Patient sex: M
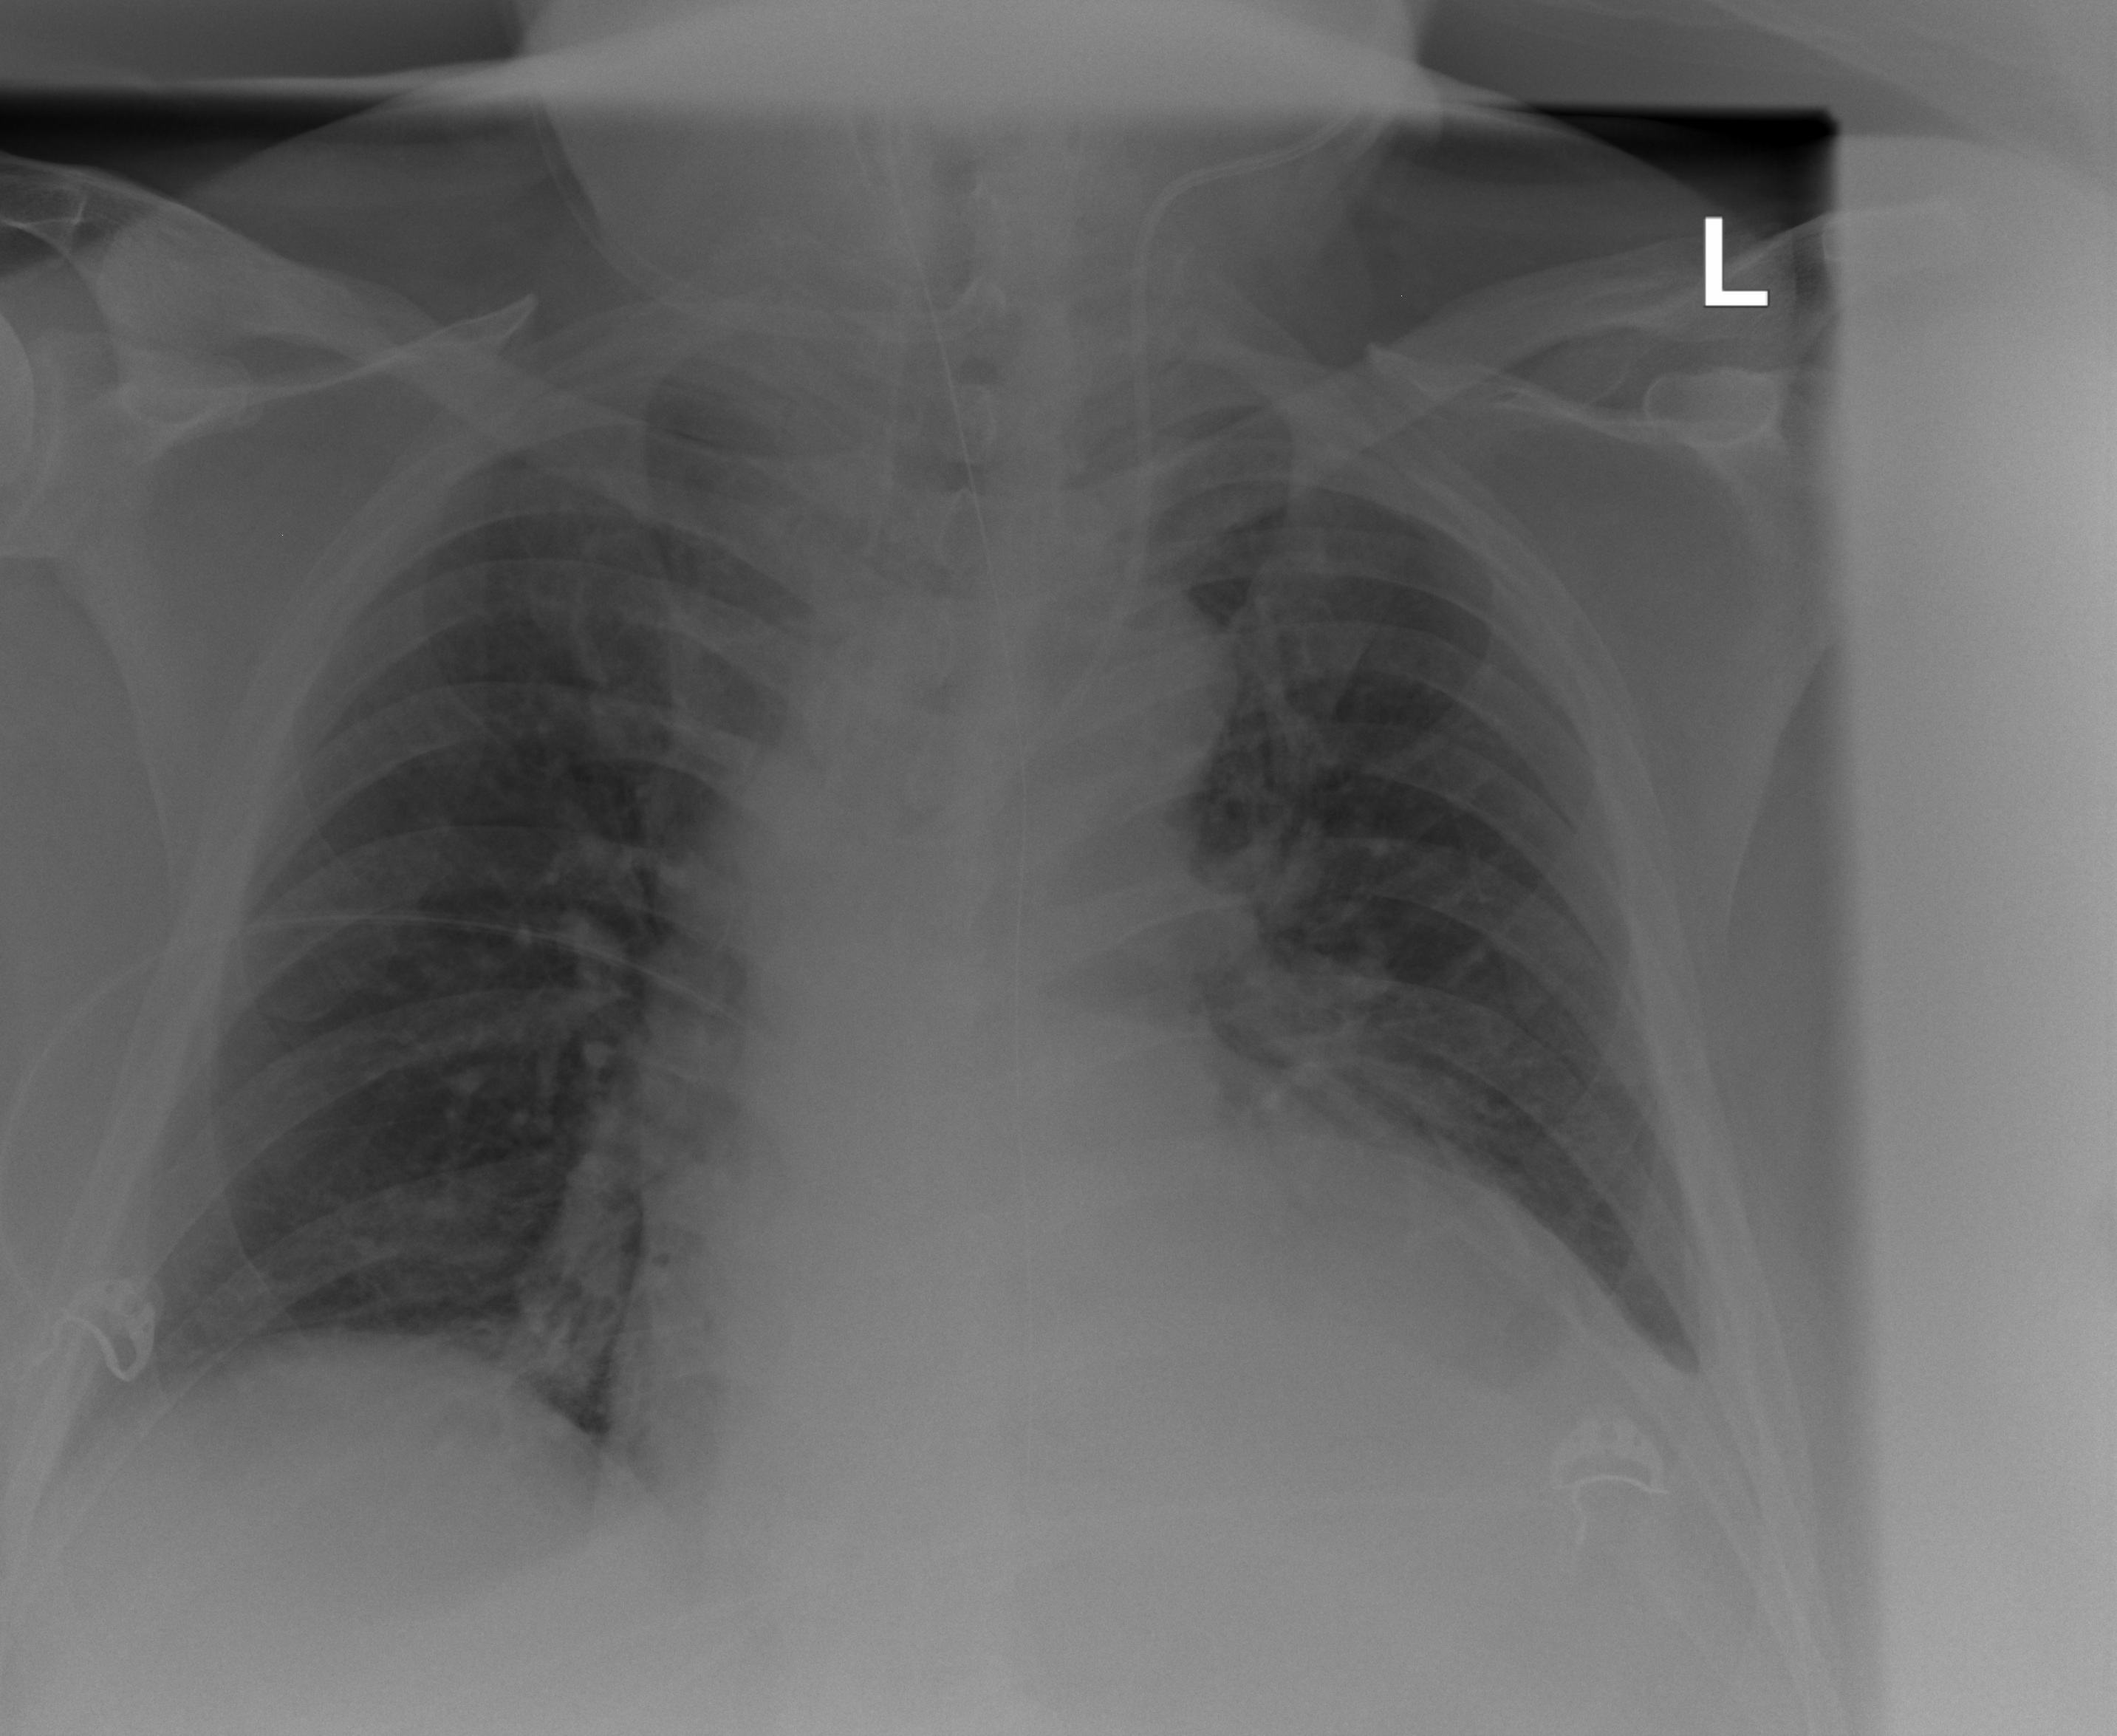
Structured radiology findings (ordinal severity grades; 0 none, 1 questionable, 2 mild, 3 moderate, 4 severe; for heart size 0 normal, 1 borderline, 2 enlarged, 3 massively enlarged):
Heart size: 2
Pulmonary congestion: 2
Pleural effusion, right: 0
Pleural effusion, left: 2
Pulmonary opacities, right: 0
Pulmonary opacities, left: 0
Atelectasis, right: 0
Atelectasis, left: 2